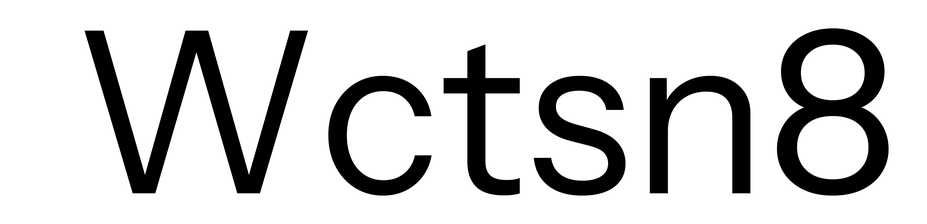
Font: InstrumentSans_Regular